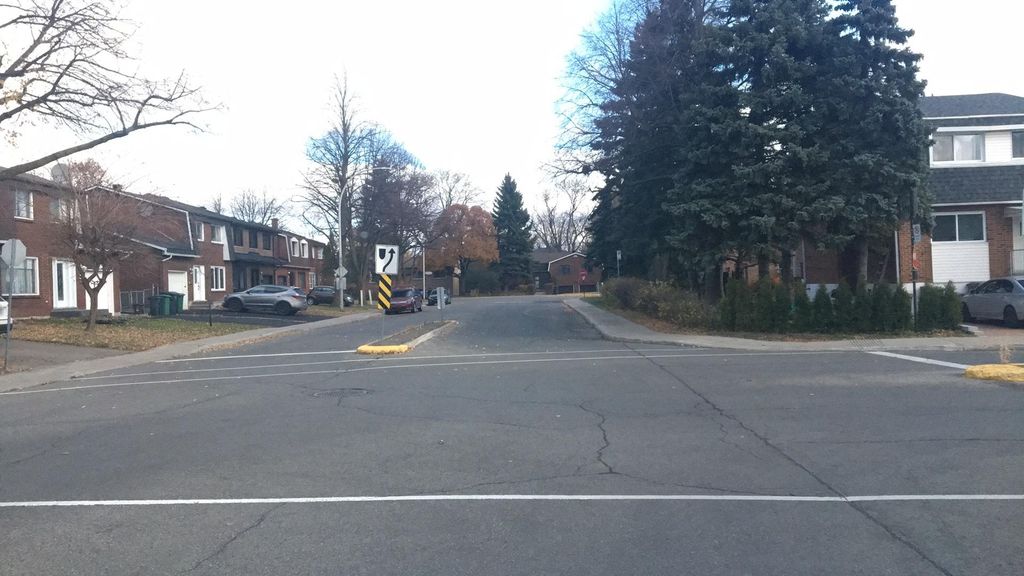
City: montreal